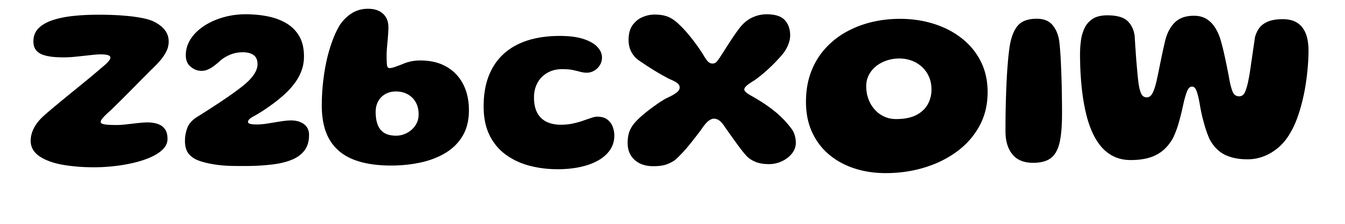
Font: Gluten_Bold